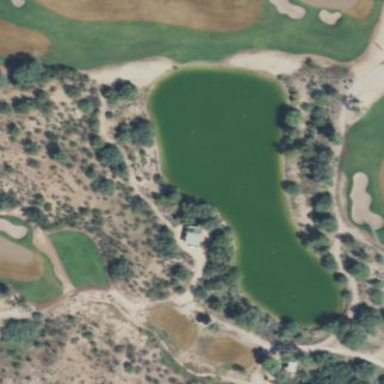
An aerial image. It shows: Scenic view of water hazard on golf course. The natural water feature adds beauty to the landscape.